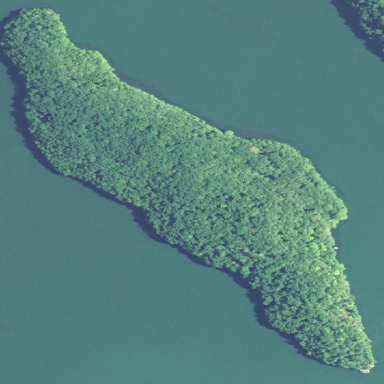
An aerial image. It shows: Islet.